Question: I'm trying to write data with Japanese characters to file CSV.
But CSV's not correct Japanese characters
'''
def write_csv(columns, data):
df = pd.DataFrame(data, columns=columns)
df.to_csv("..\Report\Report.csv", encoding='utf-8')
write_csv(["Fa Ren Fan Hao ", "Fa Ren Ming Cheng ", "Fa Ren Ming Cheng kana"], [])
'''
and CSV:

'ae3*aooc*aa* ae3*aooaCheng Fa Ren aCheng kana'
How can I accomplish this?
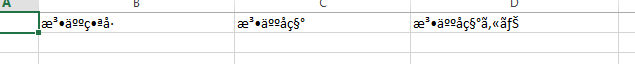
Answer: Your code is OK, just tried it. I'm guessing the CSV file is good but you're trying to open it as instead of UTF-8.
What software are you using to open this CSV?
- -
---
Another possible explanation is that there's something wrong with your data in the first place. Here's how you can check that (I just took a few random characters from <URL>:
'''
df = pd.DataFrame(['Kan shiteromuShuo Bi huteHuo Qi toyaZun Sok sewoXia Ti '])
df.to_csv('report.csv', encoding='utf-8')
'''
Try opening that the same way. If it opens correctly but the other doesn't, the problem is in your code.